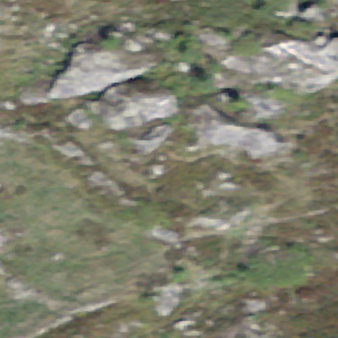
Label: bouldering_area